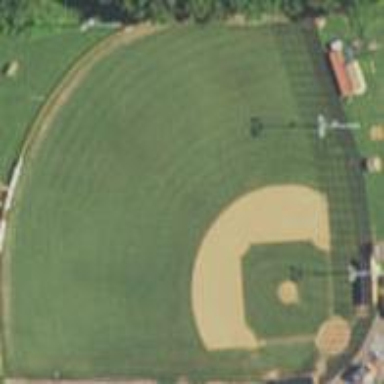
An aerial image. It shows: Baseball pitch for leisure and sports activities.